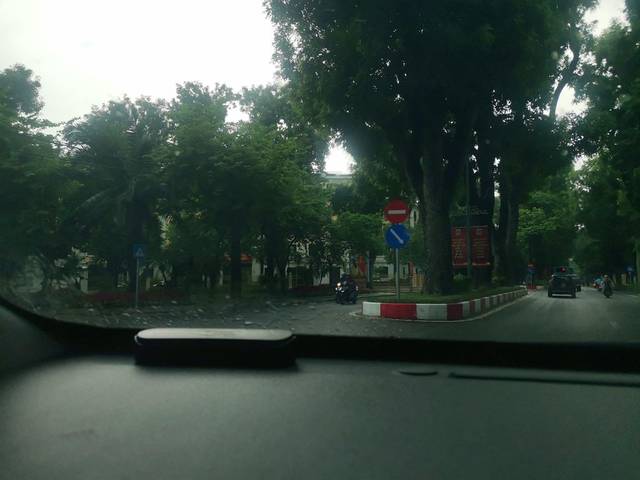
Region: Vietnam
Coordinates: 21.038, 105.84